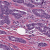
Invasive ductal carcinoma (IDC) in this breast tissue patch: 1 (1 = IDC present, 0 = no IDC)